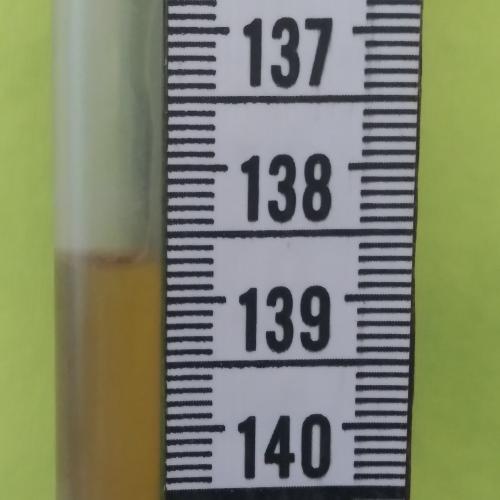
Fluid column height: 138.7 cm